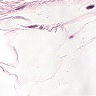
Metastatic tissue present: no